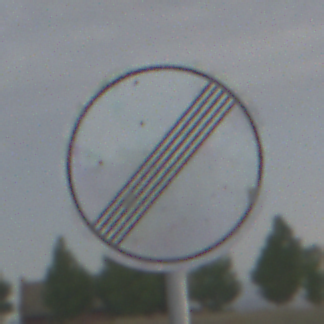
Verkehrszeichen: EndeSaemtlicherBegrenzungen
Umgebung: Outdoor, Nature
Tageszeit: Night
Wetter: Overcast
Licht: Artificial
Jahreszeit: NotSpecified
Kontrast: LowContrast